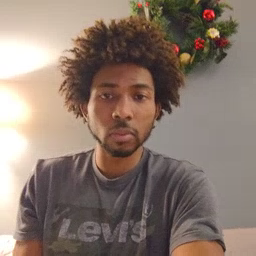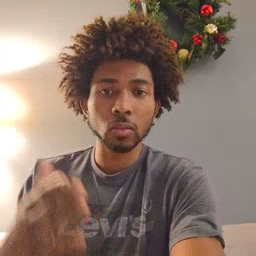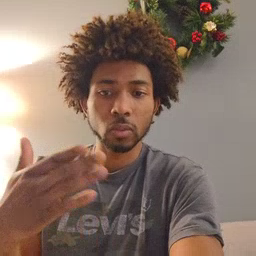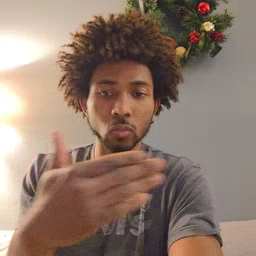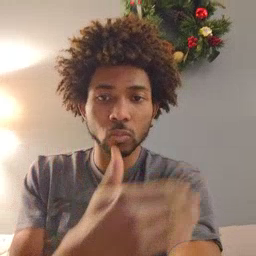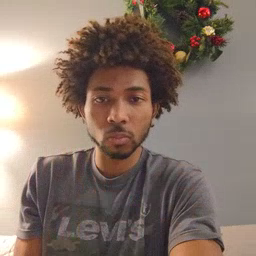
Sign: fish